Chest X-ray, PA view. Patient: 76 years old, sex M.
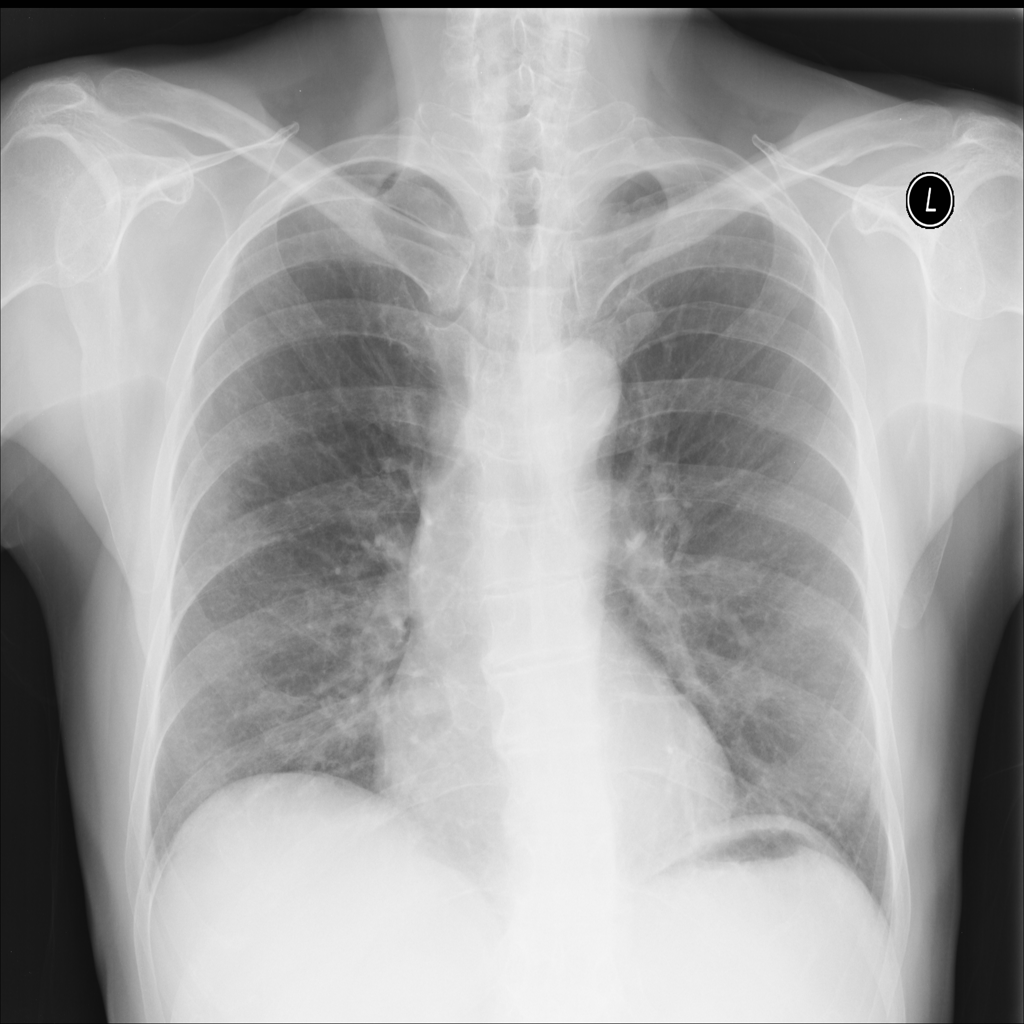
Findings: Infiltration